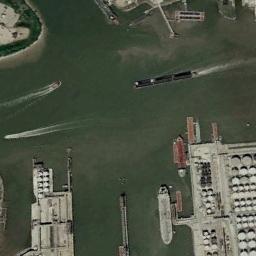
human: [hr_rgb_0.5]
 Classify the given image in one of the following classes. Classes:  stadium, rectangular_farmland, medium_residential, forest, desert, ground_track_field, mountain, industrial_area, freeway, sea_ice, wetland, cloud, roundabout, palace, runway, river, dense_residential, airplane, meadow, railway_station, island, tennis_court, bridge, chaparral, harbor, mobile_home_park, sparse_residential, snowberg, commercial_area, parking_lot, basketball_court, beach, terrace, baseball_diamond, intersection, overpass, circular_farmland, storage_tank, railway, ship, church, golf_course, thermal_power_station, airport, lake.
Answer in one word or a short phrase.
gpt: ship